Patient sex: M
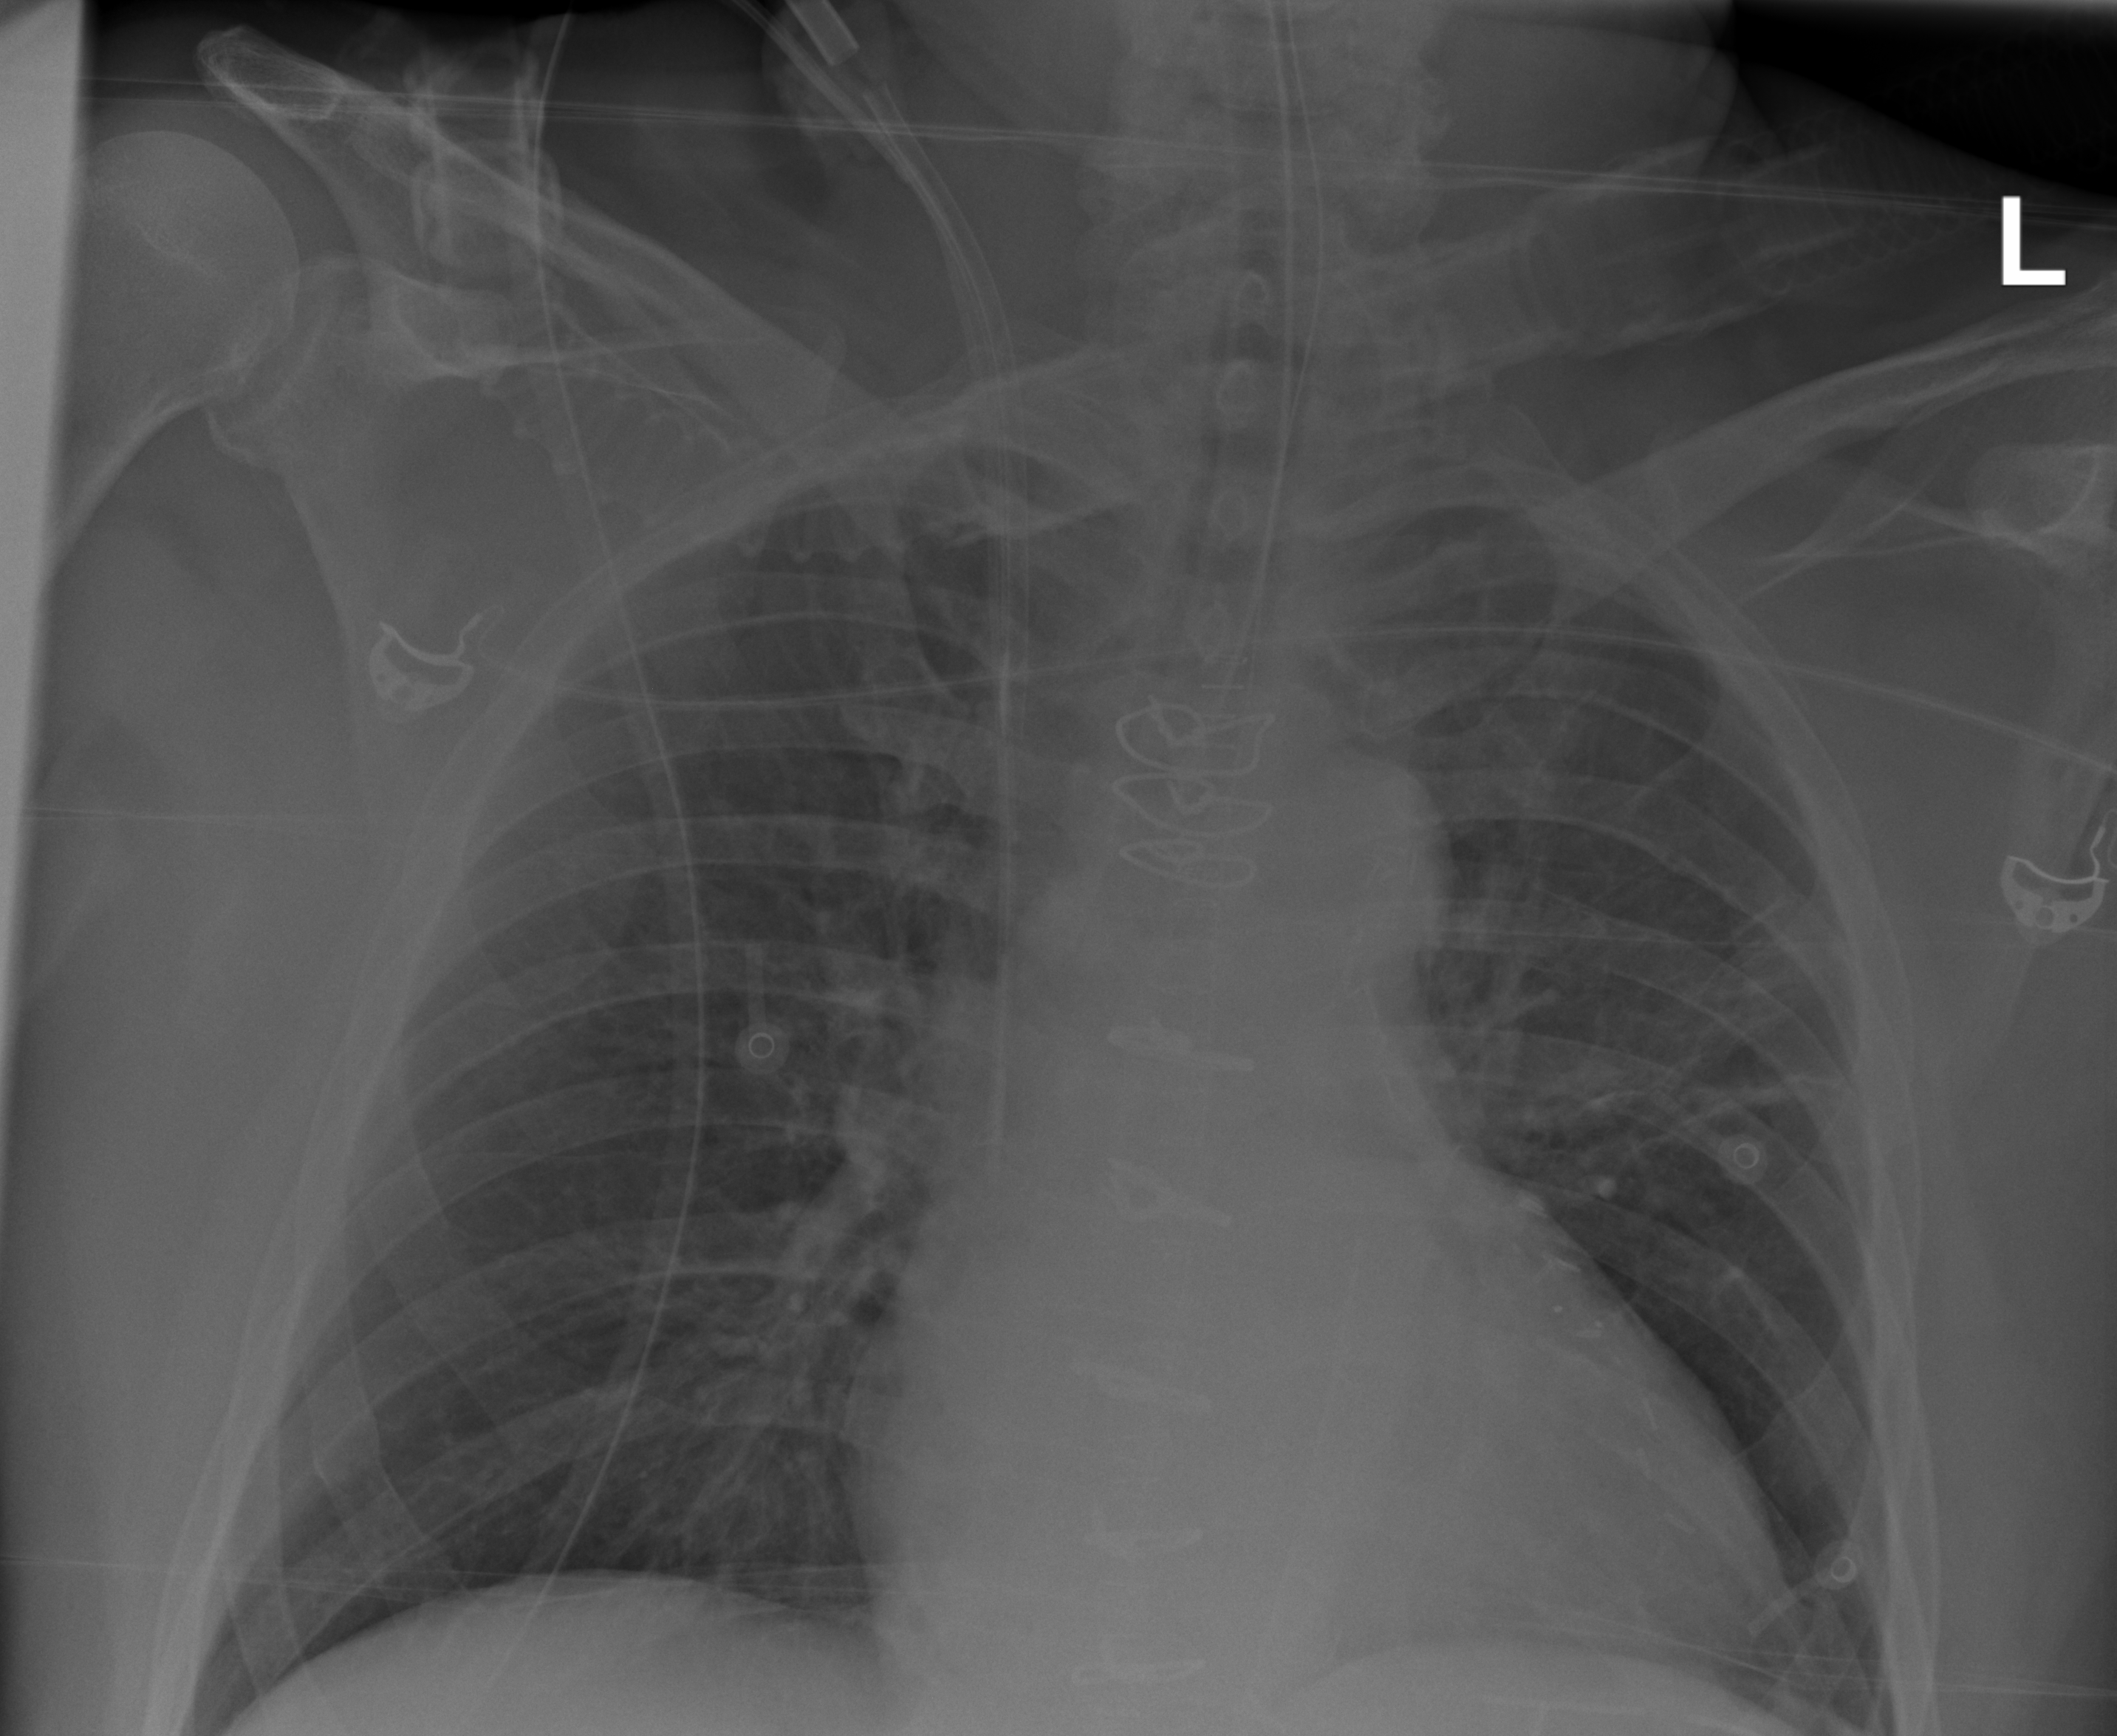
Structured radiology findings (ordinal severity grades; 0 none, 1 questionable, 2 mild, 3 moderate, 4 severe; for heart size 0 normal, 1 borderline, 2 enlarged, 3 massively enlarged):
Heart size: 2
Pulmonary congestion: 0
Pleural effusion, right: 0
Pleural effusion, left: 0
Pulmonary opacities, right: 0
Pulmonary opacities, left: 0
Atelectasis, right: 0
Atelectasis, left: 2